Question: I want to display html in android activity through web view,my screen will be like
spinner contains all HTML files template.
when user enter First name ,last name & clicks on spinner ,took any html that entered first name & last name should display on HTML ...
how to do this in android ?
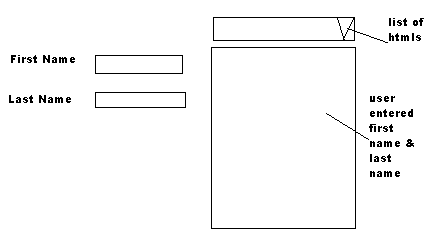
Answer: For interaction with WebViews and native code you can bind the two via a 'JavaScriptInterface'
<URL>